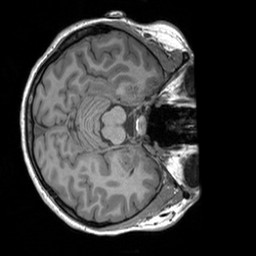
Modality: T1w
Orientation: axial
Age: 24
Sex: female
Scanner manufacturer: siemens
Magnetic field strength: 3 T
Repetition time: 1.9 s
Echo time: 0.00252 s